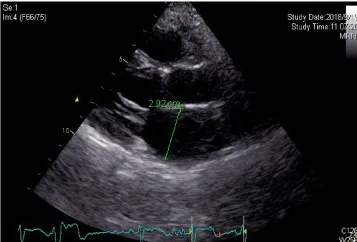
ECG and imaging characteristics of the proband. Echocardiography indicated LA enlargement.
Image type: radiology (ultrasound)